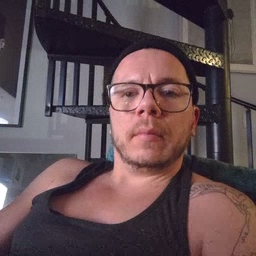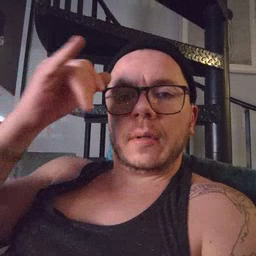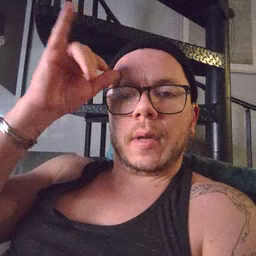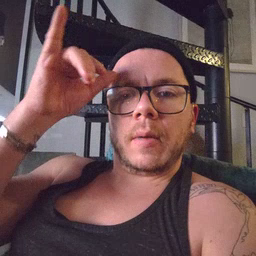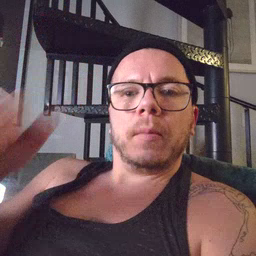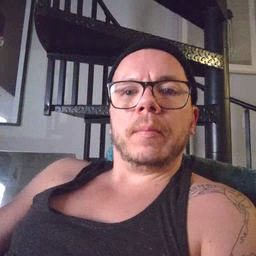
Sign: cow